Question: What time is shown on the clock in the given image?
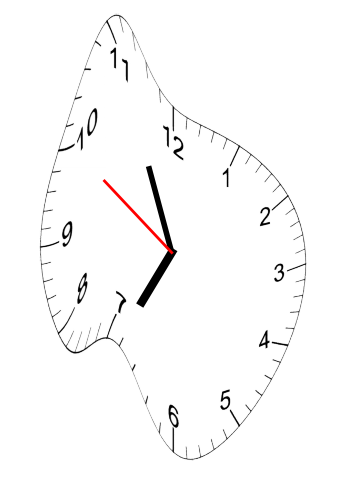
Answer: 06:55:50